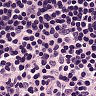
Metastatic tissue present: no